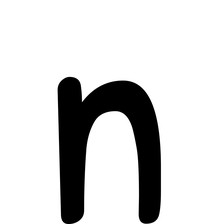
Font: PatrickHand-Regular